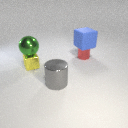
small yellow metal cube in front of small red metal cylinder